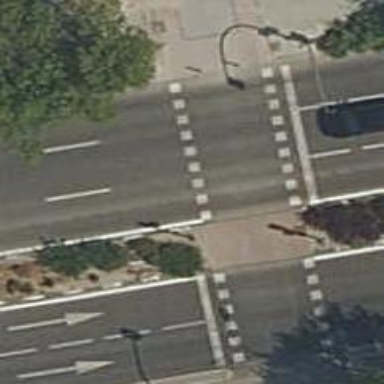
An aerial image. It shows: Zebra crossing with traffic signals.